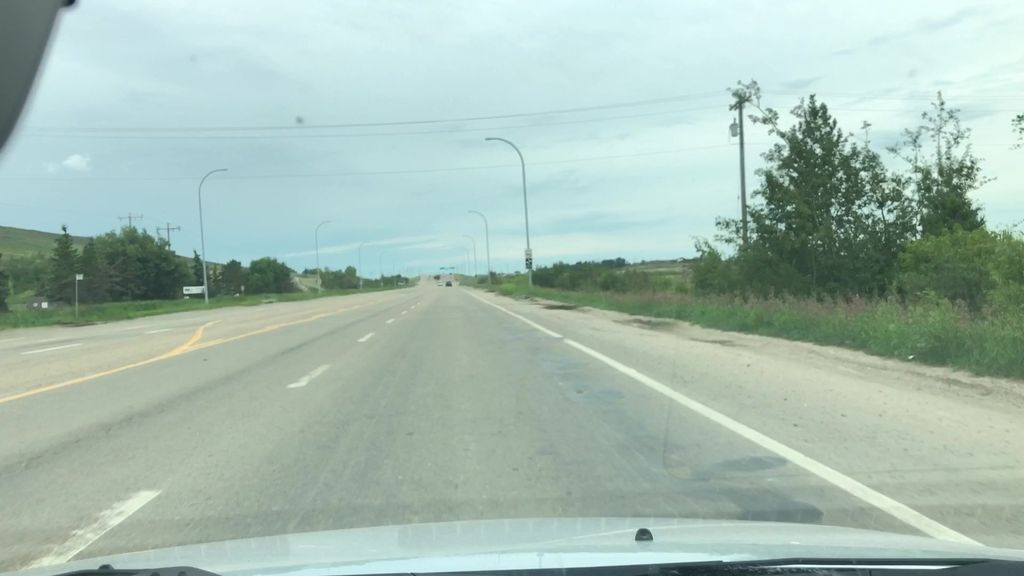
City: edmonton